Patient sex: M
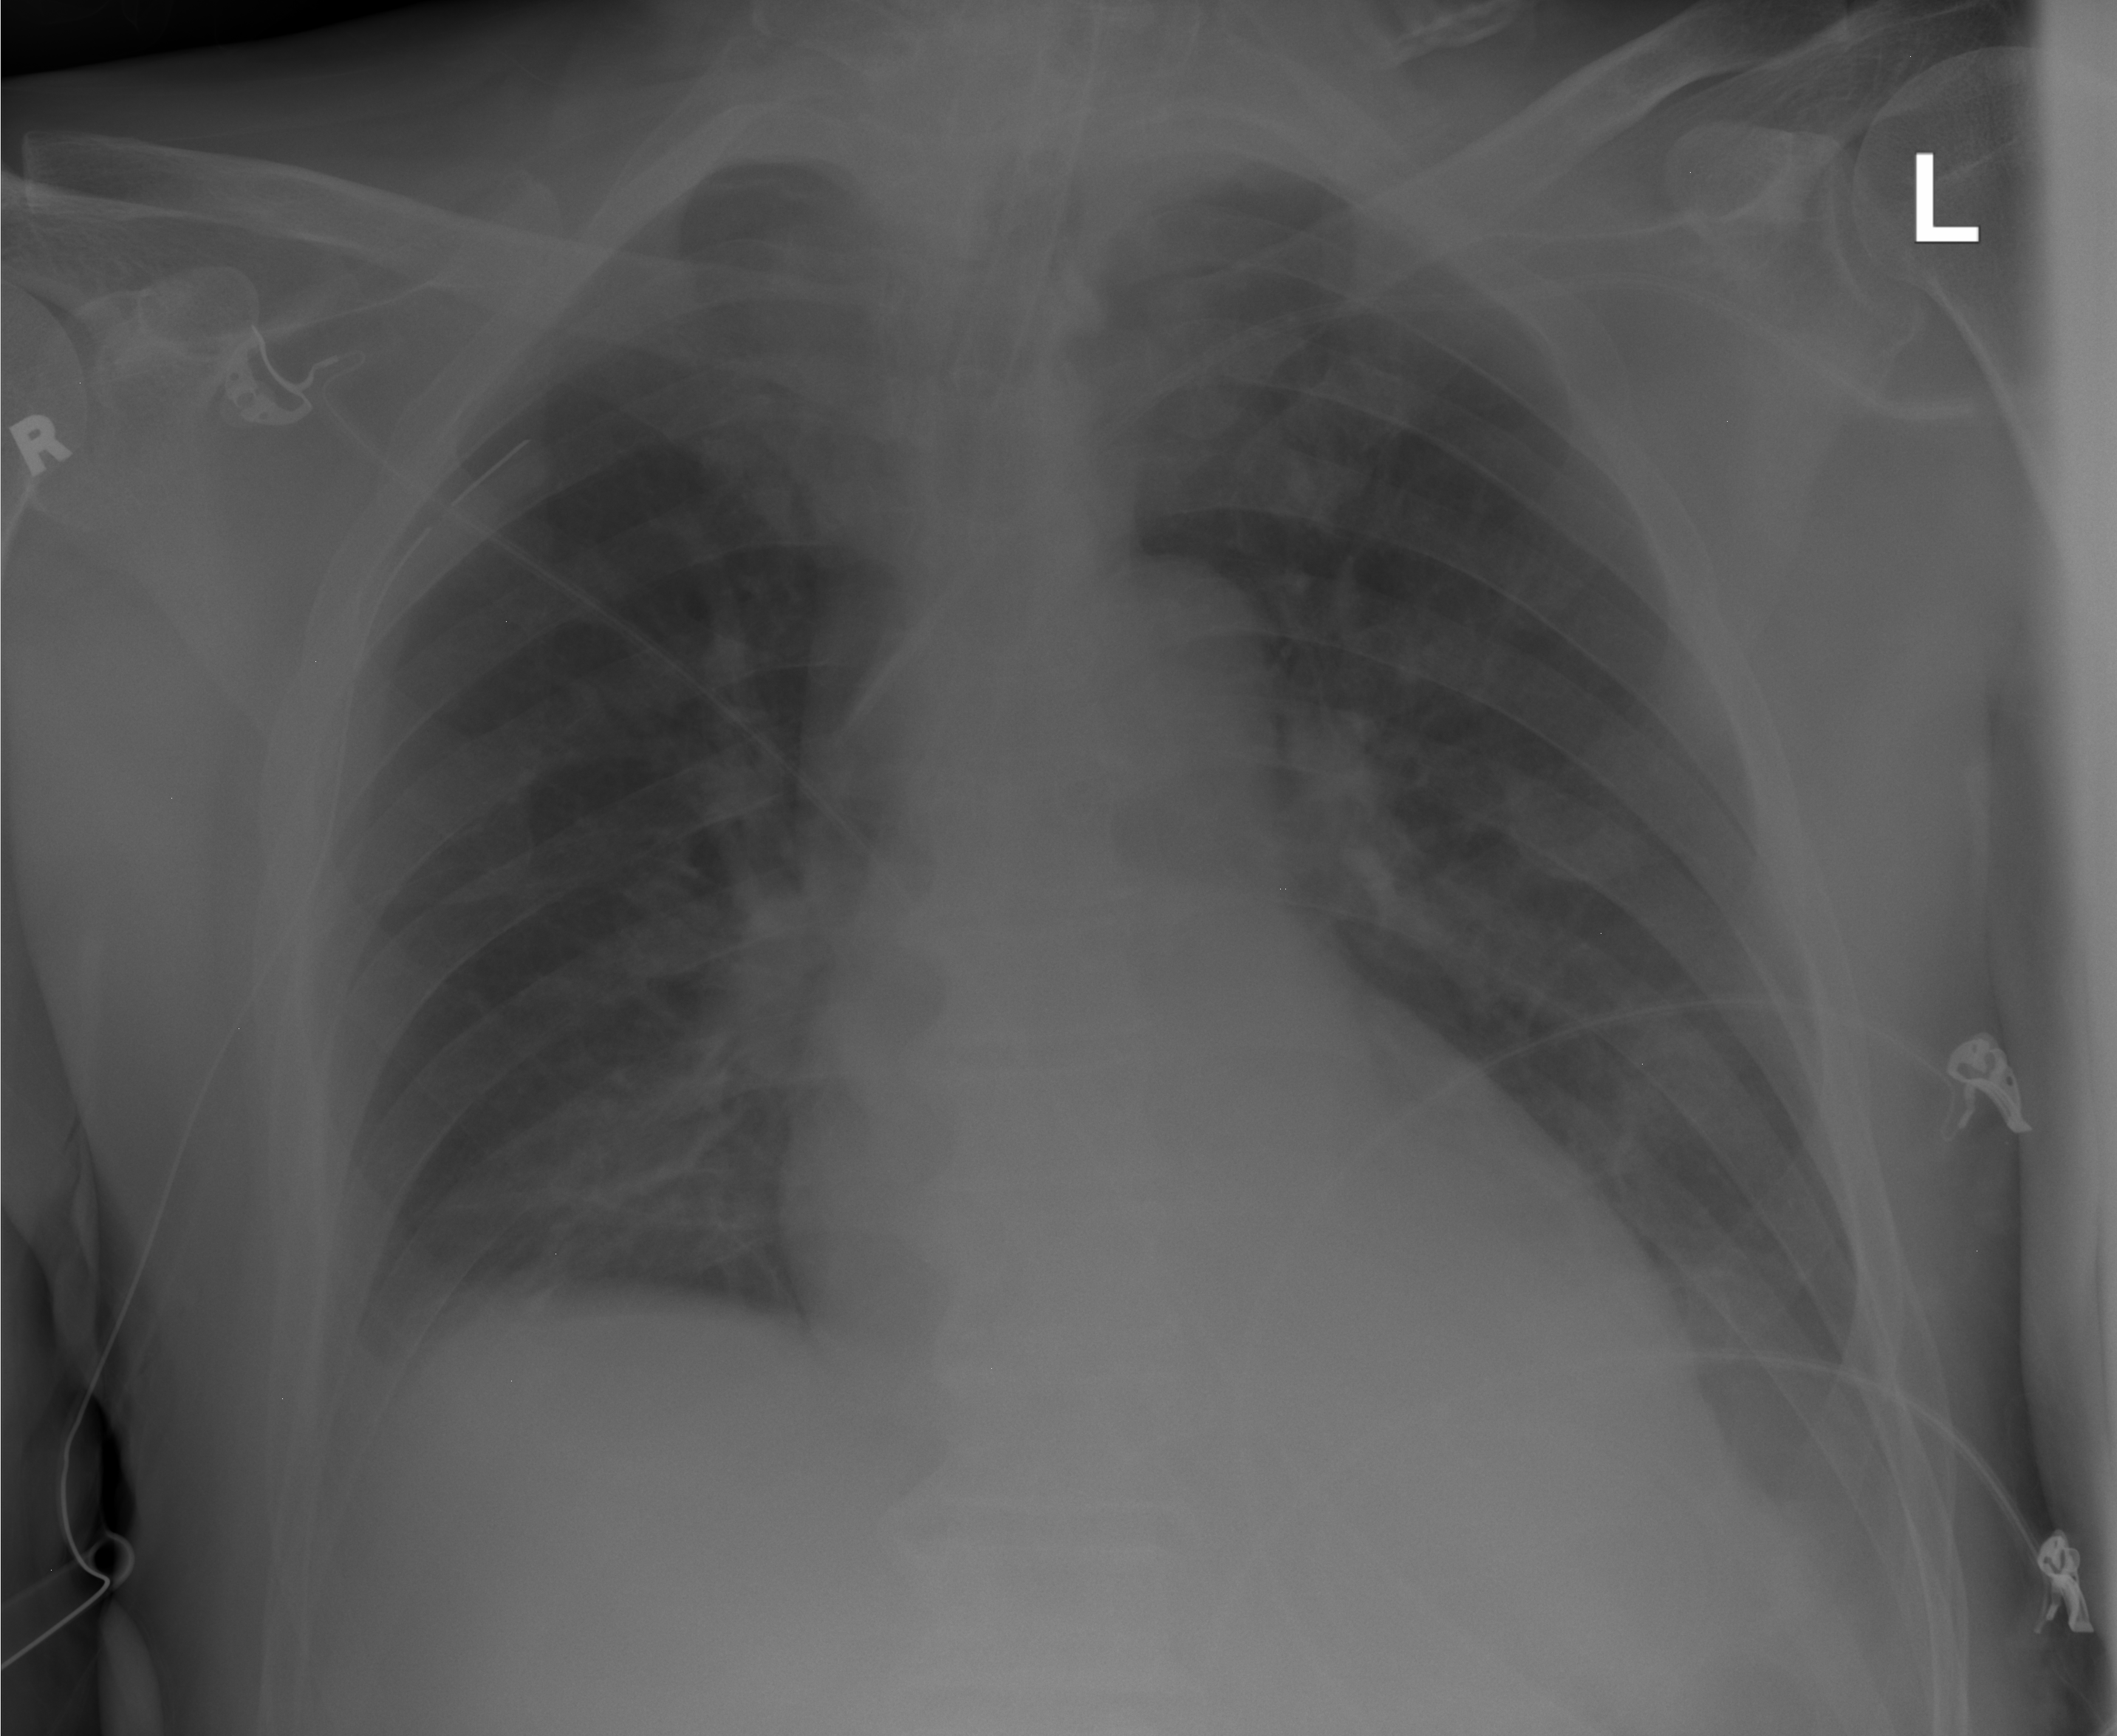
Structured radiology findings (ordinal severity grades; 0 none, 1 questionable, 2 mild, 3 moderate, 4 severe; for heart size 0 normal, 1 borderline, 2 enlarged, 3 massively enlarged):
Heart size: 0
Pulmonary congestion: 0
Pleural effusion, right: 2
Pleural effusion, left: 2
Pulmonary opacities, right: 0
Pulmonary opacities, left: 0
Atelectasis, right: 2
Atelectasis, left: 2